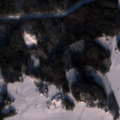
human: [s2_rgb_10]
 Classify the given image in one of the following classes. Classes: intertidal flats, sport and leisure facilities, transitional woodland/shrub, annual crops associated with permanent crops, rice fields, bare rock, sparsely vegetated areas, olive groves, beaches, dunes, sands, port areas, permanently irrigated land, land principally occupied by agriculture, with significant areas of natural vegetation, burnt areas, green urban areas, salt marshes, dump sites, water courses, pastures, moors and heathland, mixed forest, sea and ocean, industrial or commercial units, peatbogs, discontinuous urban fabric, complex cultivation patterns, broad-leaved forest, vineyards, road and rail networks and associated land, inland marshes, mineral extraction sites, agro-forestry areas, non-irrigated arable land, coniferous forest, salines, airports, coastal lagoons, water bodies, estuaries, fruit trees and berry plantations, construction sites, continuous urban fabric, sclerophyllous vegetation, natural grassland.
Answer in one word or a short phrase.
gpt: non-irrigated arable land, coniferous forest, mixed forest